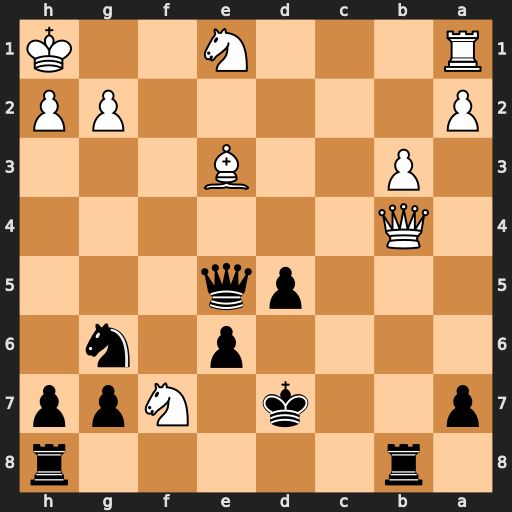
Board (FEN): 1r5r/p2k1Npp/4p1n1/3pq3/1Q6/1P2B3/P5PP/R3N2K
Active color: b
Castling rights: -
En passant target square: -
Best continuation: Rxb4 Nxe5+ Nxe5